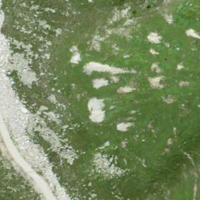
EUNIS habitat code: 31
Species observed at this site:
Vaccinium uliginosum